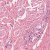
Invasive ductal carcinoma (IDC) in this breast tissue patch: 0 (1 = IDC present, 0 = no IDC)